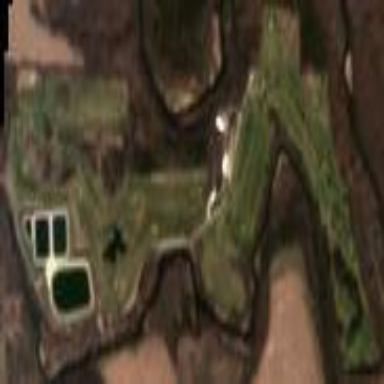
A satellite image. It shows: Golf course.